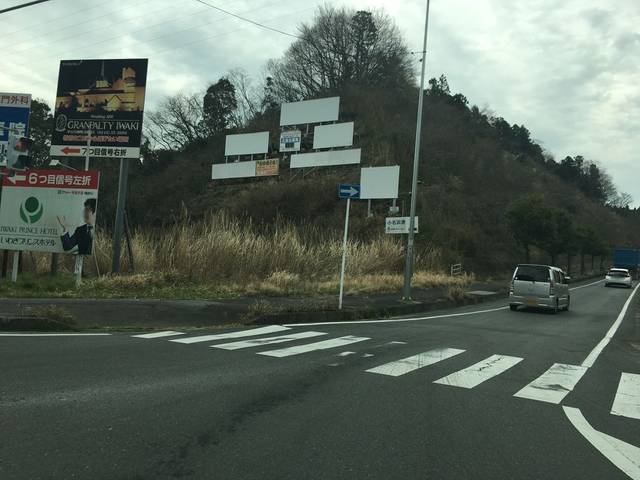
Region: Japan
Coordinates: 37.044, 140.874